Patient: sex M, age 61
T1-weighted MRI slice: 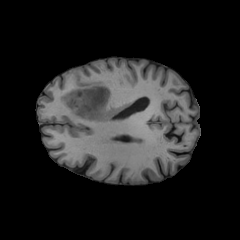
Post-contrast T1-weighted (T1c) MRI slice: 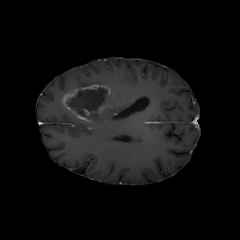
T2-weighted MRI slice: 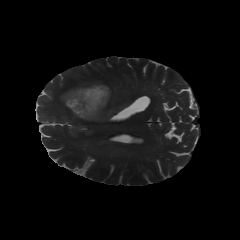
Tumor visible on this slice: yes
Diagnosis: Glioblastoma, IDH-wildtype
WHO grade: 4